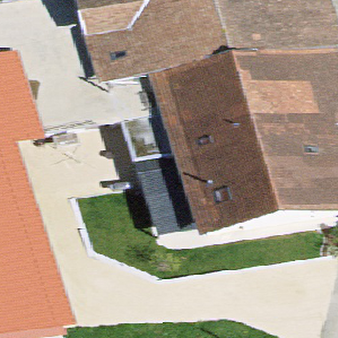
Label: other